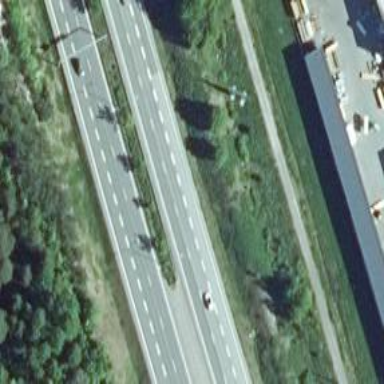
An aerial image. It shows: Motorway.